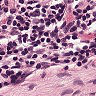
Metastatic tissue present: no